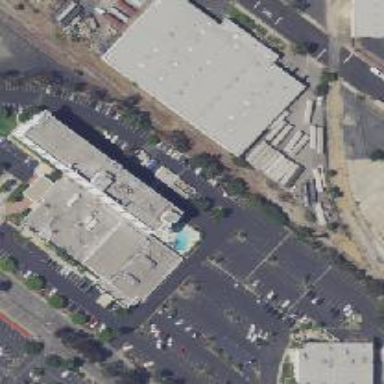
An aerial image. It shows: Warehouse.